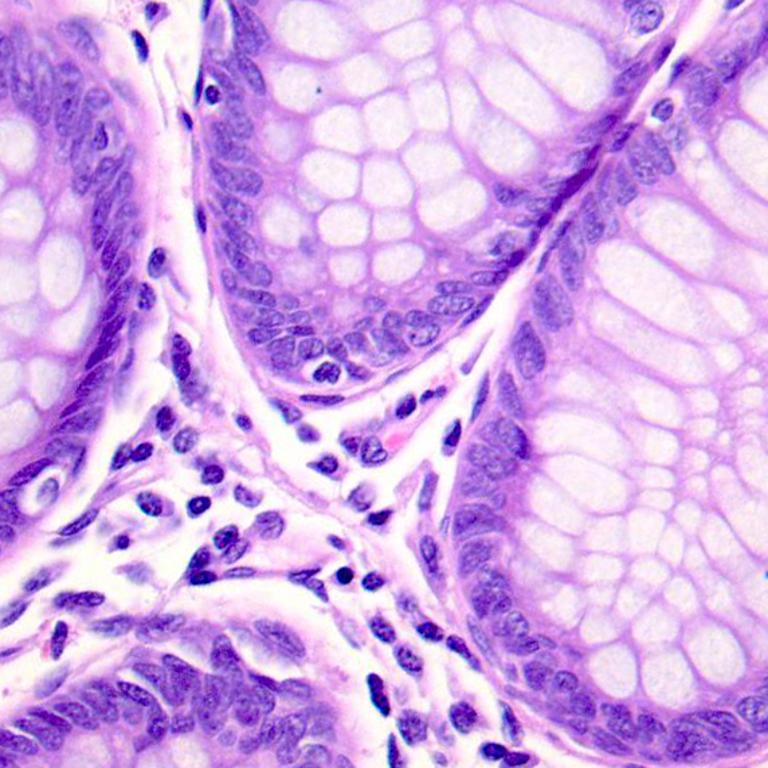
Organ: colon
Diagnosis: benign